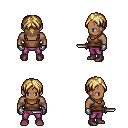
a pixel art fantasy rpg character, male body template, human, dark skin, brown pirate shirt, magenta pants, blonde parted hairstyle, metal gloves, maroon shoes, dagger, four views (front, back, left, right), 2x2 character sprite sheet, small pixel art, hard edges, no anti-aliasing